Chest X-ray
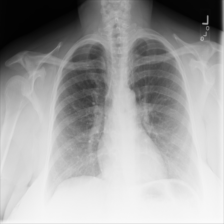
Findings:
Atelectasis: negative
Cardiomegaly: negative
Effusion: negative
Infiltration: negative
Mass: negative
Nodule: negative
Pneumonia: negative
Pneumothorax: negative
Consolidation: negative
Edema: negative
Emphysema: negative
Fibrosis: negative
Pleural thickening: negative
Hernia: negative